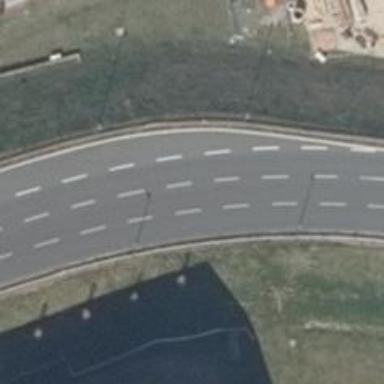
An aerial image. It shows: Asphalt trunk highway with embankment.